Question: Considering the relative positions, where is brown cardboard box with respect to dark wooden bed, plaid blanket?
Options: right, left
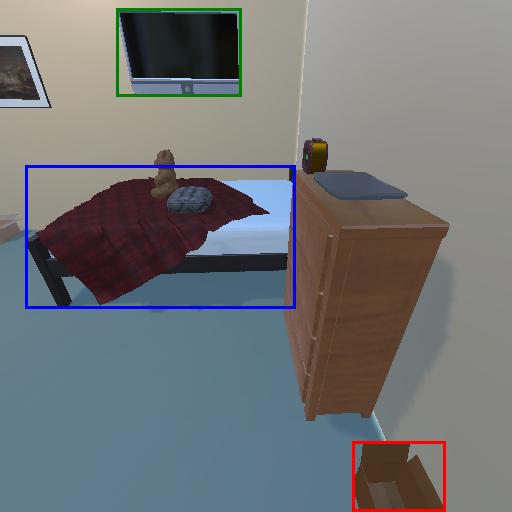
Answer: right